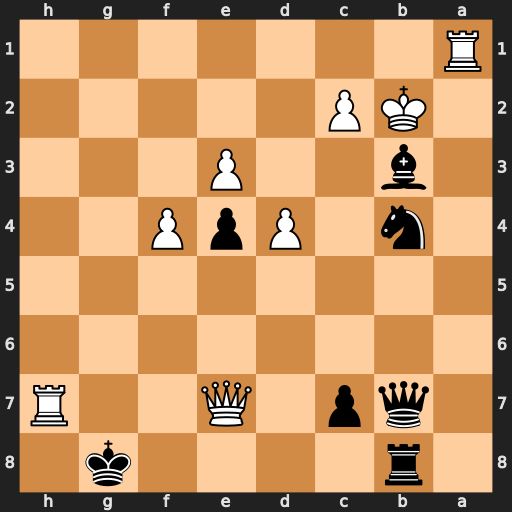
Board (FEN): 1r4k1/1qp1Q2R/8/8/1n1PpP2/1b2P3/1KP5/R7
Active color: b
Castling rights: -
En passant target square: -
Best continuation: Nd3+ Kc3 Qc6+ Qc5 Nxc5